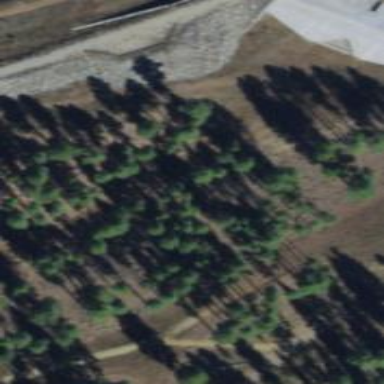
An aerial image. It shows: Evergreen woodland with needle-leaved trees.